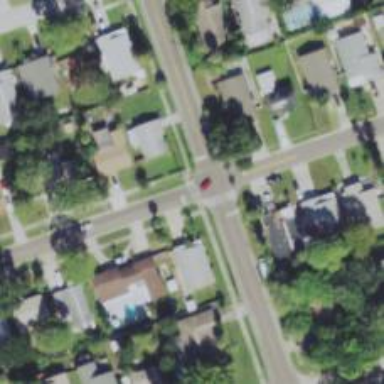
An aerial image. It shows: Unmarked road crossing.